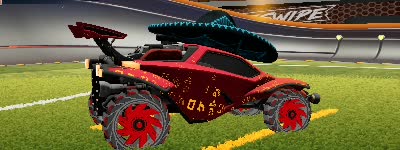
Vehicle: octane